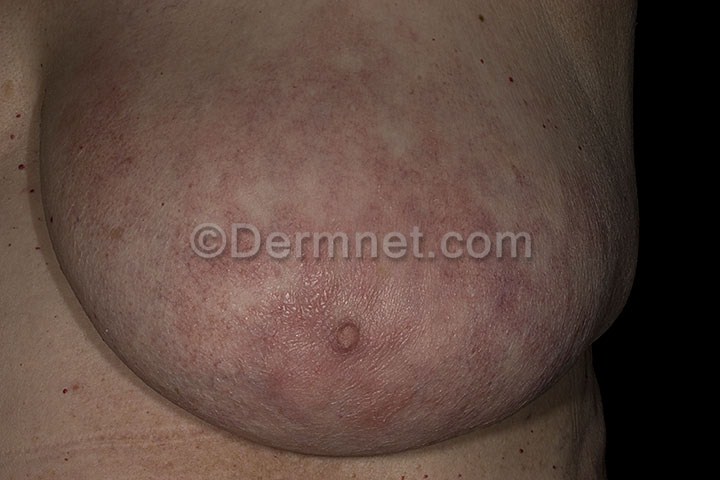
Disease: Actinic Keratosis Basal Cell Carcinoma and other Malignant Lesions